Interaction volume radius: 10 \u00c5
Interaction volume height: 10 \u00c5
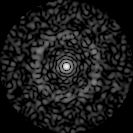
Disorder parameter: 0.8309